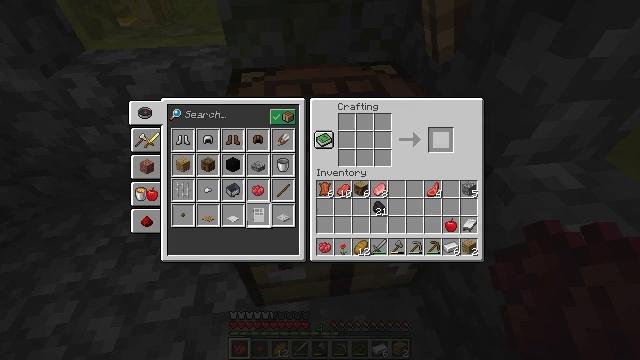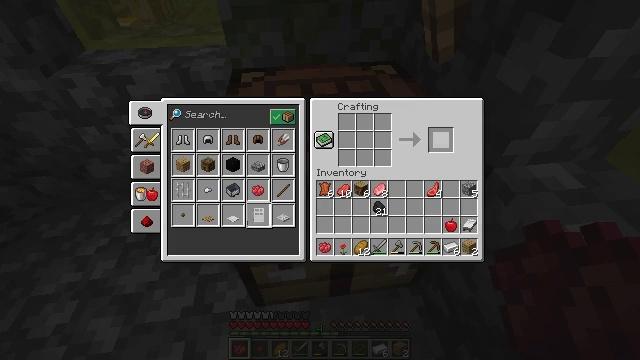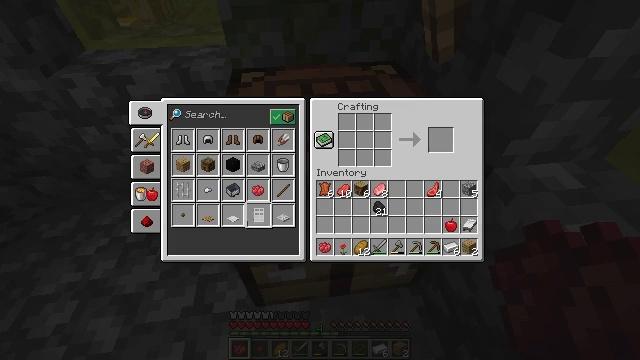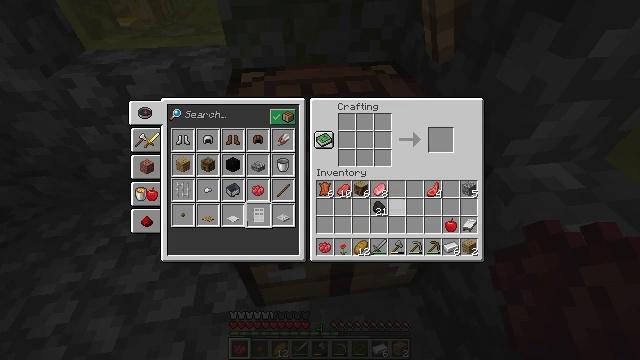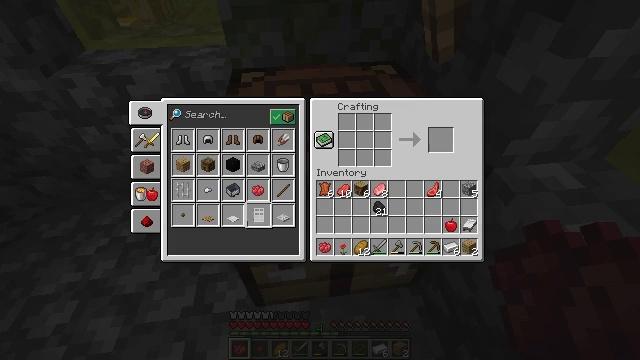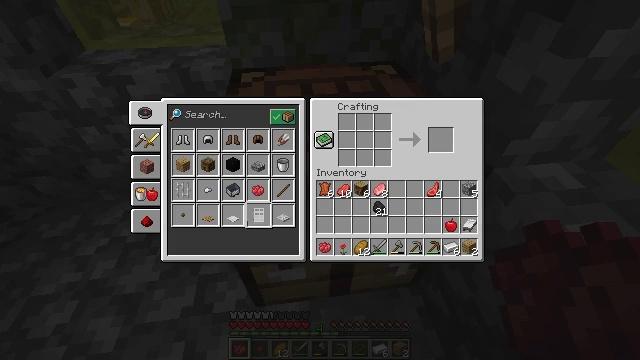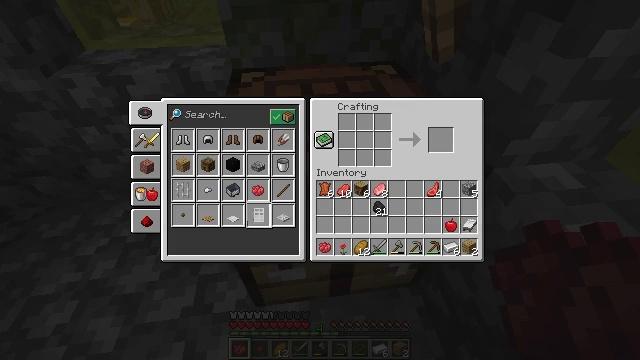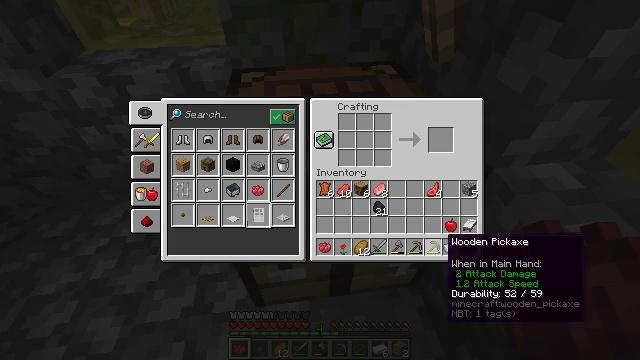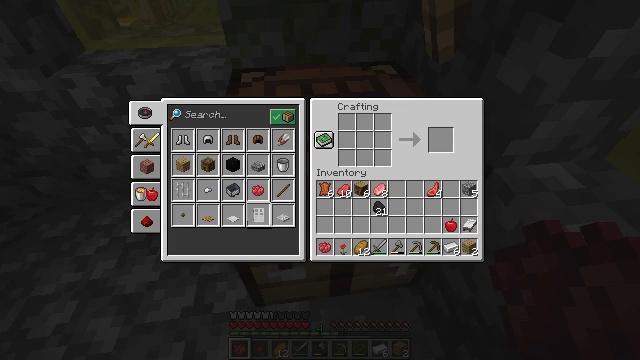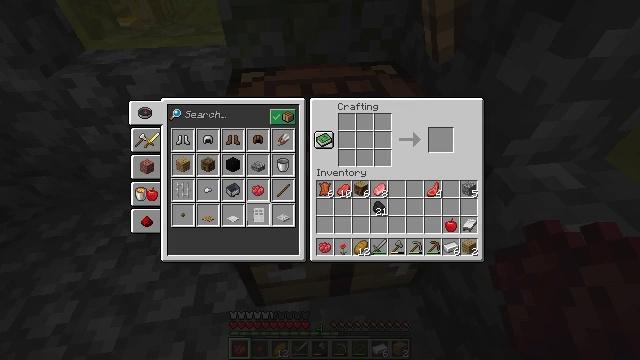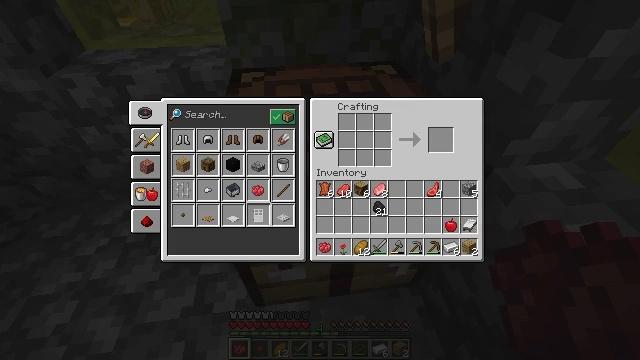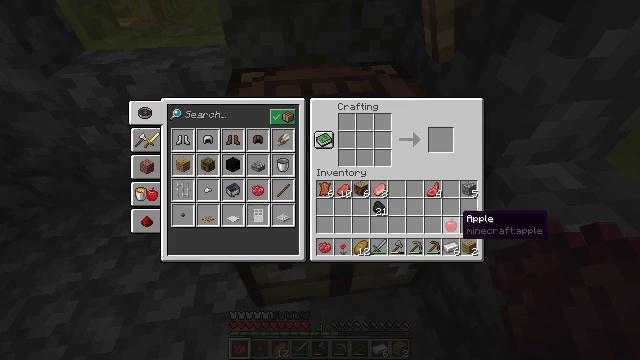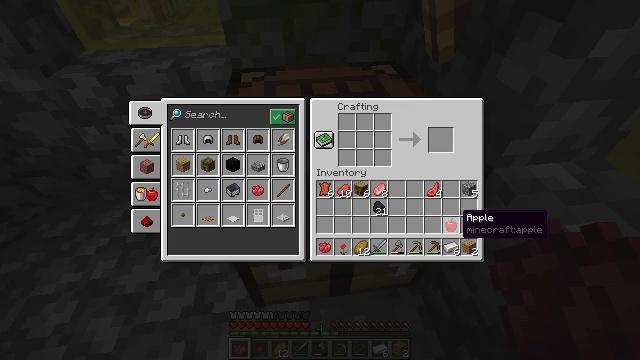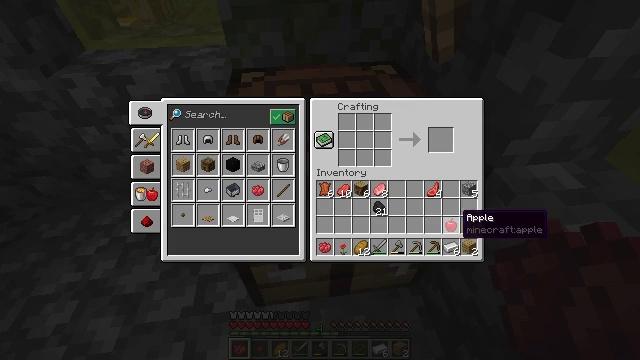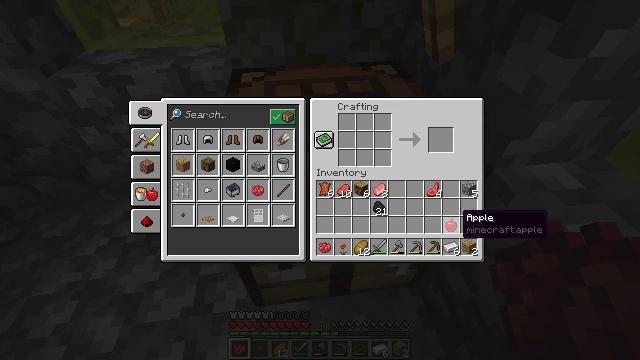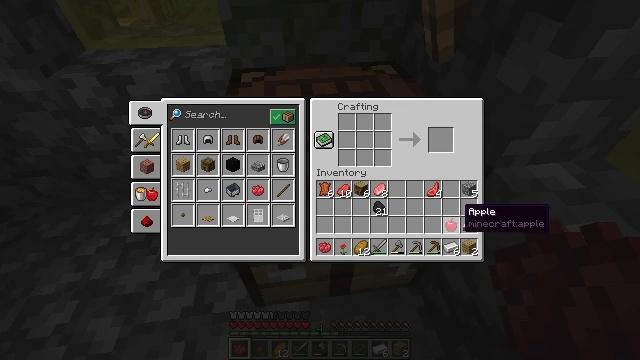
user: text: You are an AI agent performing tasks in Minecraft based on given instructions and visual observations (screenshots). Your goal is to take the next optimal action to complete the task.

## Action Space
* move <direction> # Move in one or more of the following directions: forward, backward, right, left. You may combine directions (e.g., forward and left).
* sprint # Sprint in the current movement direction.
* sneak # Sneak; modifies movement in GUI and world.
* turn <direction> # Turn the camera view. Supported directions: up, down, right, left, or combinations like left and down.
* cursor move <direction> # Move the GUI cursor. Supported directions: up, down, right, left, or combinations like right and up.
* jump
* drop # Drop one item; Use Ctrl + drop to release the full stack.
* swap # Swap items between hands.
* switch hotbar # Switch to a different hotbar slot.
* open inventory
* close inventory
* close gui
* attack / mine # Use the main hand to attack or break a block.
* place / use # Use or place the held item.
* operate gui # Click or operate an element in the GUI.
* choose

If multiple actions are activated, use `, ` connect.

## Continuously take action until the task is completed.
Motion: motion action
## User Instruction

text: Interact with the crafting table to make a red bed.
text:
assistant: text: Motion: open gui
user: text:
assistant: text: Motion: cursor move left and down
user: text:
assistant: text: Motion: cursor move left and down
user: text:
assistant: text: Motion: cursor move left and down
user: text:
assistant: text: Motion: cursor move down
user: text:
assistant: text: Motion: cursor move right
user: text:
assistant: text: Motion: cursor move right and up
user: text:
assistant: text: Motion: cursor move right and up
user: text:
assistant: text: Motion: no_op
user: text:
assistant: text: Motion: no_op
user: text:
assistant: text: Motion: no_op
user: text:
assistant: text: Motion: sneak
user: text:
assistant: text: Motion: sneak
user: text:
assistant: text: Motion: sneak
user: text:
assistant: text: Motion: sneak
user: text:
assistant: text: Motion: sneak
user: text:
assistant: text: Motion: sneak
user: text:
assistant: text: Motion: sneak
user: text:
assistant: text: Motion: sneak
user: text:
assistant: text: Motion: sneak
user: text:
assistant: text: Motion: sneak
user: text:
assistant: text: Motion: sneak
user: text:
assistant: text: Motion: sneak, operate gui
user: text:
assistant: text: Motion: sneak, operate gui
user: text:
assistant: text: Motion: sneak, operate gui
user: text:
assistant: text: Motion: sneak
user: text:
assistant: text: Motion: sneak, cursor move left and down
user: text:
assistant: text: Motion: sneak, cursor move left and down
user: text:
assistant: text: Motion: sneak, cursor move left
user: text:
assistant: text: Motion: sneak, cursor move left